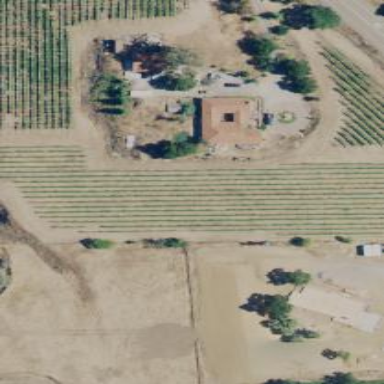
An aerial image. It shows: Vineyard growing grapes.